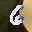
Label: 6